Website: apple
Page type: account-selection
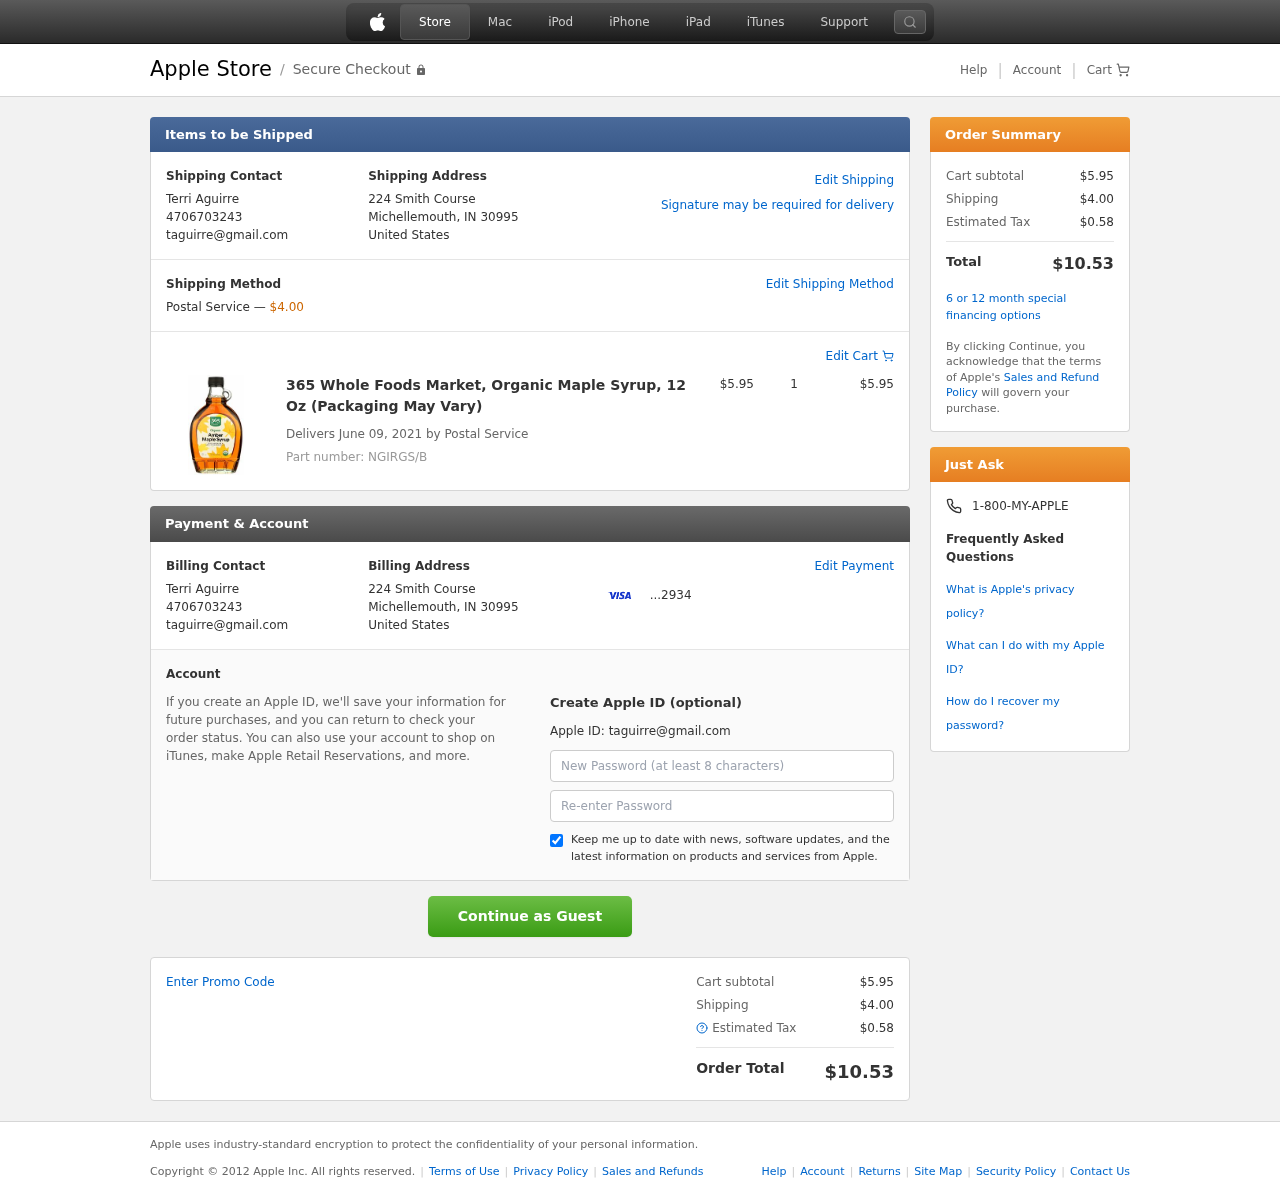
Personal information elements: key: PII_CARD_LAST4
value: ...2934
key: PII_CITY_STATE_ZIP
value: Michellemouth, IN 30995
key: PII_COUNTRY
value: United States
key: PII_EMAIL
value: taguirre@gmail.com
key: PII_FULLNAME
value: Terri Aguirre
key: PII_PHONE
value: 4706703243
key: PII_STREET
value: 224 Smith Course
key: PII_FIRSTNAME
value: Terri
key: PII_LASTNAME
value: Aguirre
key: PII_FULLNAME2
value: Terri Aguirre
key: PII_FULLNAME3
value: Terri Aguirre
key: PII_FIRSTNAME2
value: Terri
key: PII_FIRSTNAME3
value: Terri
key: PII_LASTNAME2
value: Aguirre
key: PII_LASTNAME3
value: Aguirre
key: PII_FIRSTNAME_DERIVED
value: Terri
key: PII_LASTNAME_DERIVED
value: Aguirre
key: PII_FULLNAME_DERIVED
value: Terri Aguirre
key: PII_NAME_FULL_DERIVED
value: Terri Aguirre
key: PII_PHONE_LINE
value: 3243
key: PII_PHONE_SUFFIX
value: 3243
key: PII_PHONE2
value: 4706703243
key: PII_PHONE3
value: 4706703243
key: PII_PHONE_NUMERIC
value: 4706703243
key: PII_PHONE_LINE_NUMERIC
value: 3243
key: PII_PHONE_SUFFIX_NUMERIC
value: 3243
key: PII_PHONE2_NUMERIC
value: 4706703243
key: PII_PHONE3_NUMERIC
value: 4706703243
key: PII_PHONE_DIGITS
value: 4706703243
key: PII_PHONE_LAST4
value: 3243
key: PII_EMAIL2
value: taguirre@gmail.com
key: PII_EMAIL3
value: taguirre@gmail.com
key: PII_CITY
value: Michellemouth
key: PII_STATE_ABBR
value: IN
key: PII_POSTCODE
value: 30995
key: PII_POSTCODE_FULL
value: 30995
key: PII_CITY_STATE
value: Michellemouth, IN
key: PII_POSTCODE_NUMERIC
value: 30995
Product elements: key: PRODUCT1_NAME
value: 365 Whole Foods Market, Organic Maple Syrup, 12 Oz (Packaging May Vary)
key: PRODUCT1_PRICE
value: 5.95
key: PRODUCT1_QUANTITY
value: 1
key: PRODUCT_PART_NUMBER
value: Part number: NGIRGS/B
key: PRODUCT_TOTAL
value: $5.95
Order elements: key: ORDER_SHIPPING_COST
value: $4.00
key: ORDER_DELIVERY_DATE
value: Delivers June 09, 2021 by Postal Service
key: ORDER_SUBTOTAL
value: $5.95
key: ORDER_TAX
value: $0.58
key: ORDER_TOTAL
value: $10.53